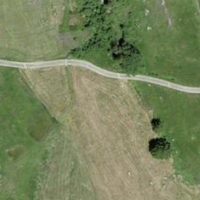
EUNIS habitat code: 26
Species observed at this site:
Volucella pellucens
Tettigonia viridissima
Mutilla europaea
Thecla betulae